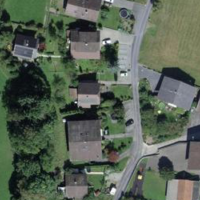
EUNIS habitat code: 55
Species observed at this site:
Lamium galeobdolon
Cardamine pratensis
Lysimachia punctata